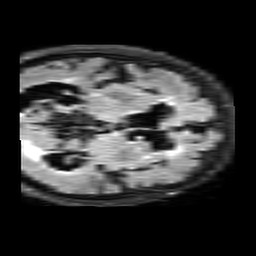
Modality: FLAIR
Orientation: axial
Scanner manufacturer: philips
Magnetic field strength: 3 T
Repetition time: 11 s
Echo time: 0.12 s